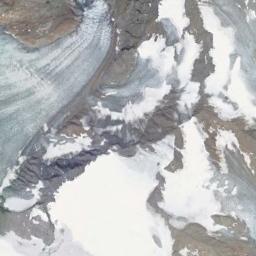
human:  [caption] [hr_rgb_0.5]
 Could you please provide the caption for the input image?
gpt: The snow berg is consist of bare land and white snow .

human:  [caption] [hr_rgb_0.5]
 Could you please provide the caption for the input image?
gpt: A snow-covered mountain covered in large areas .

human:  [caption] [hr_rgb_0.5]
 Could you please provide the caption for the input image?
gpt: There is a lot of snow on the snowberg .

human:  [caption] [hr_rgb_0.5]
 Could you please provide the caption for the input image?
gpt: The snowberg is partly covered with snow and ice and the color of the mountain is brown .

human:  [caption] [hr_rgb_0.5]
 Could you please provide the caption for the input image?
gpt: The snowberg is covered with snow and some bare land .